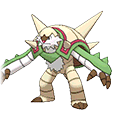
Pok\u00e9mon: chesnaught